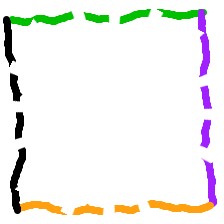
Shape: square